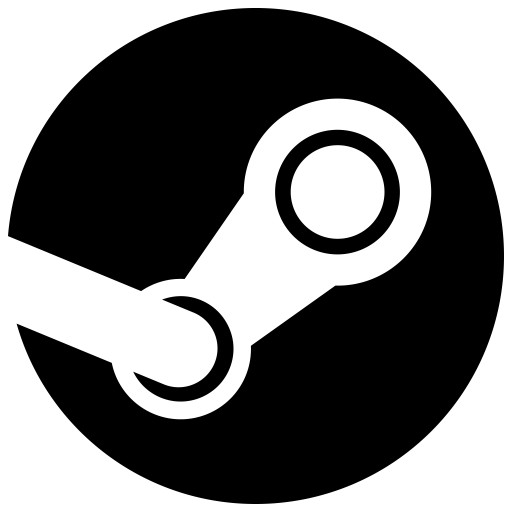
Tags: icon, FontAwesome, fa-icon, brand, steam